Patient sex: F
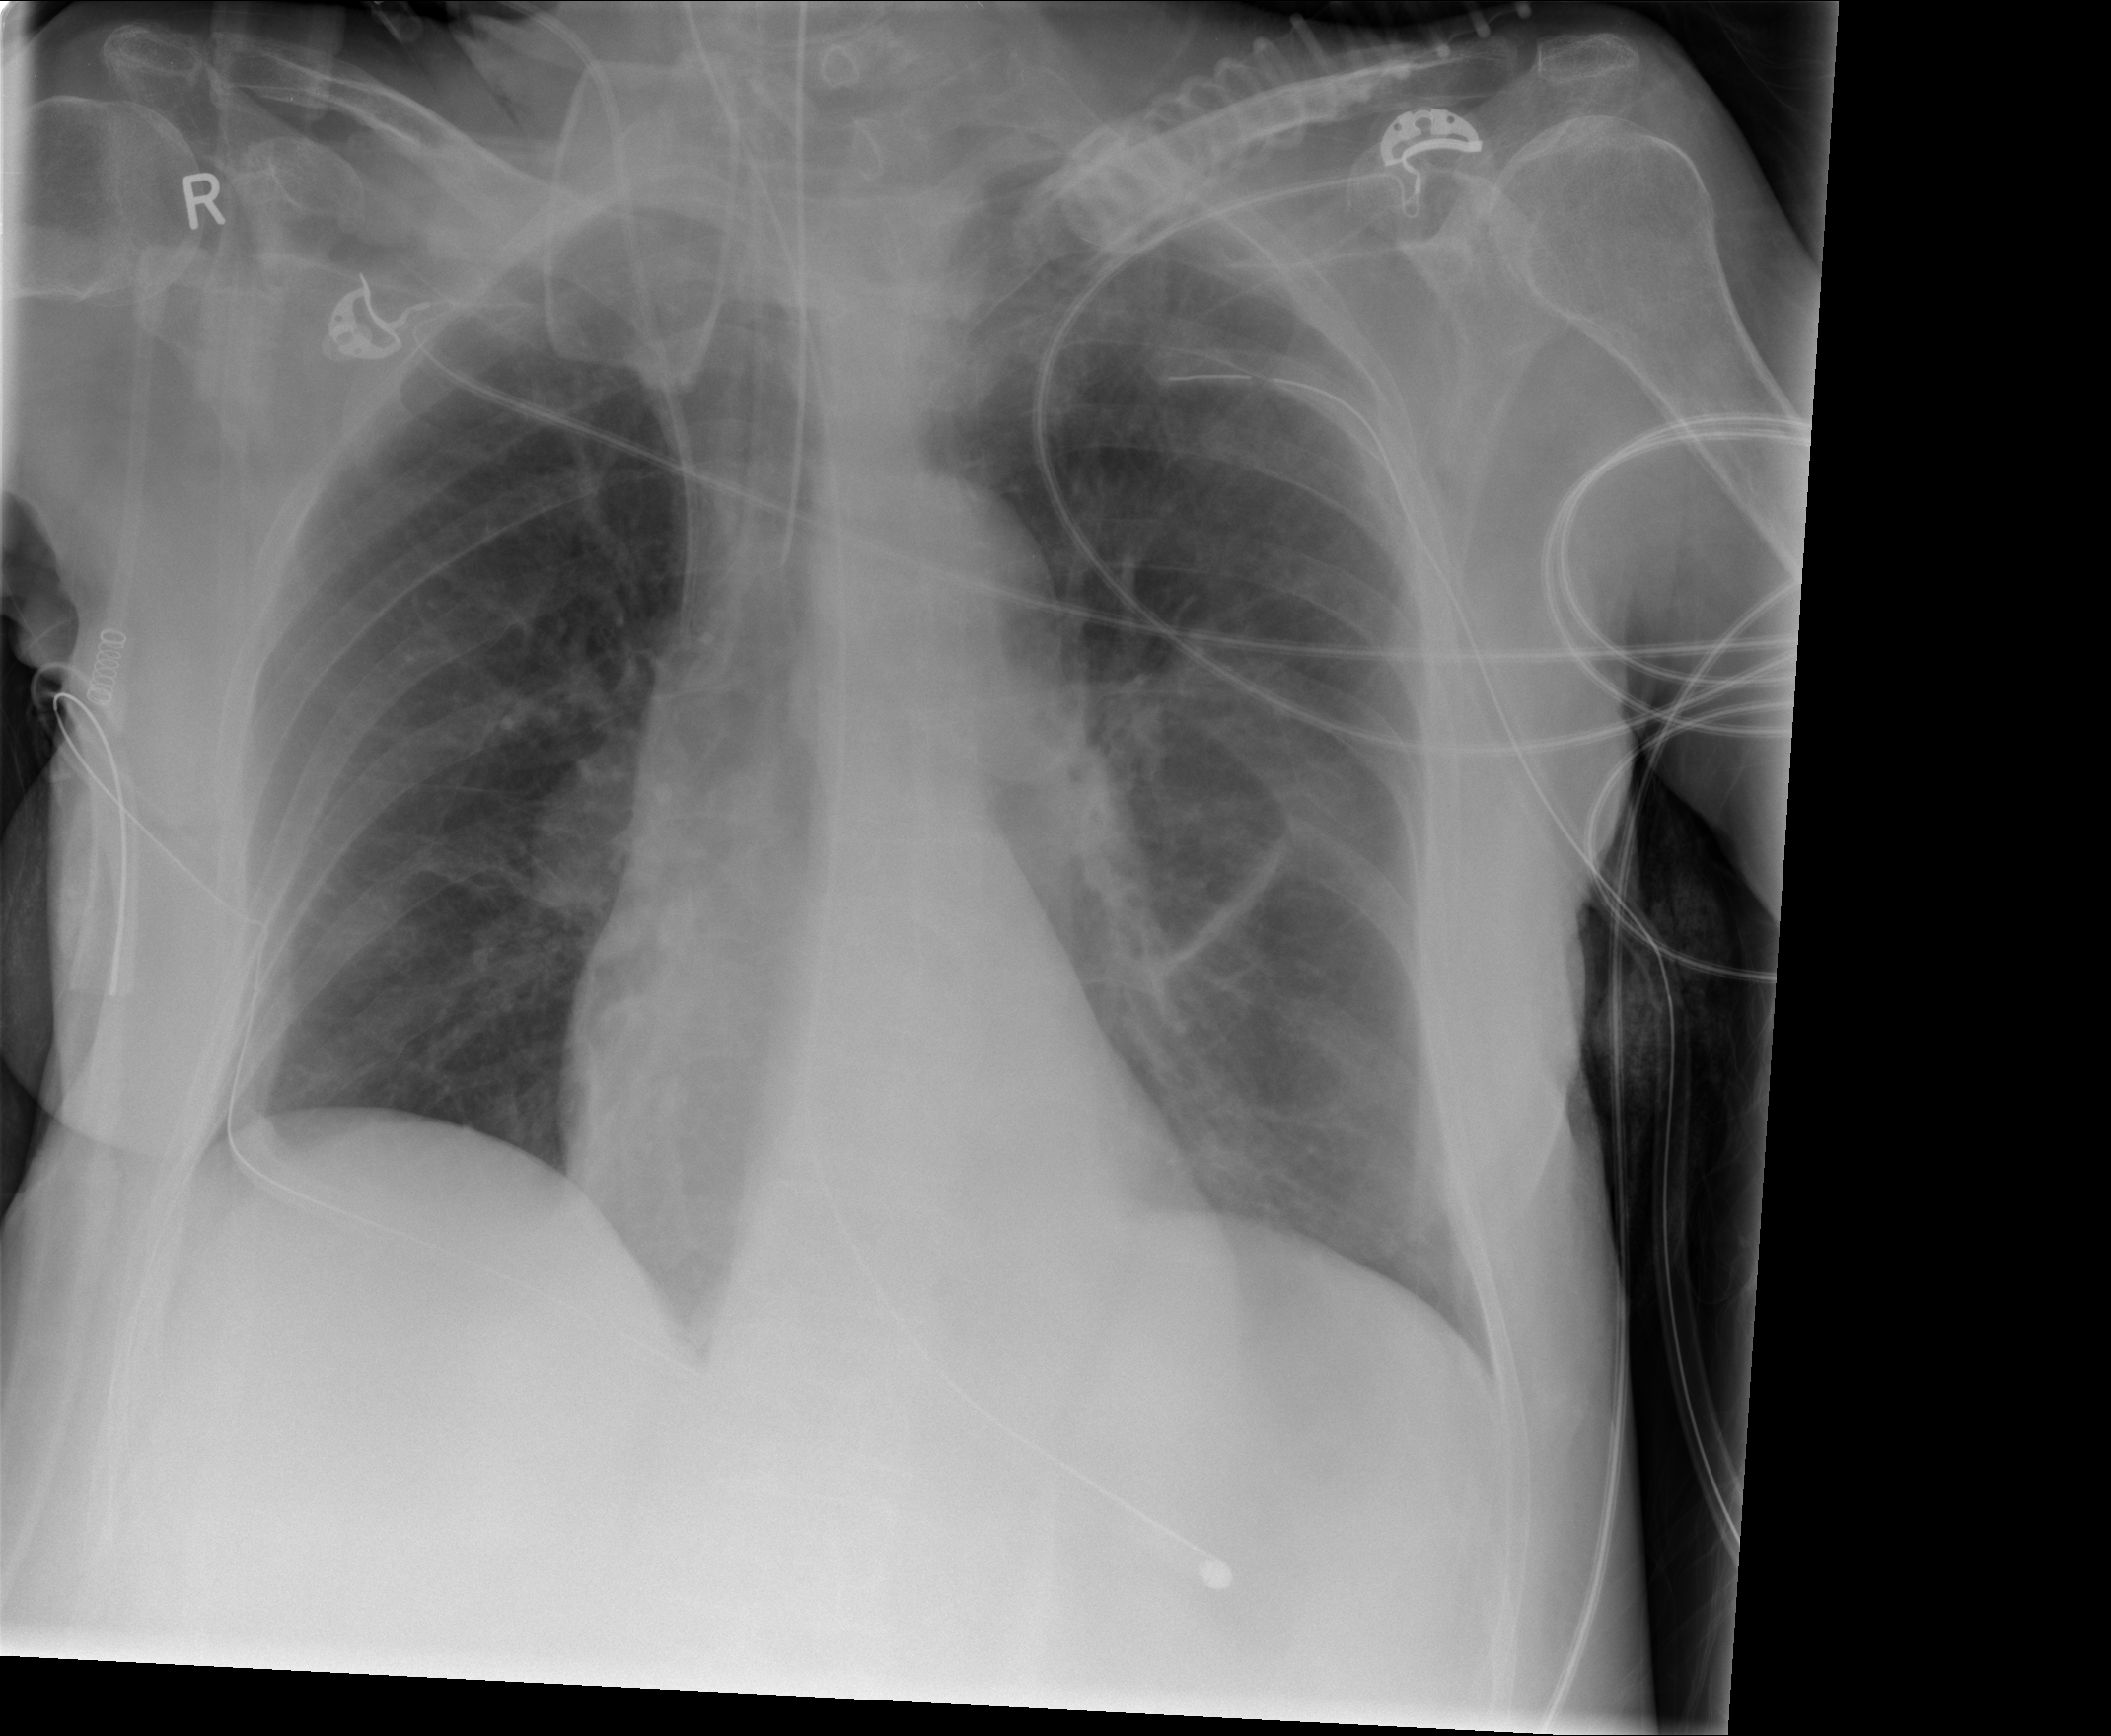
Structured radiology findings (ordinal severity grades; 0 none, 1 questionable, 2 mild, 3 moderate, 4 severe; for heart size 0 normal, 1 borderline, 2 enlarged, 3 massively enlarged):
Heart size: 0
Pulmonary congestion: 1
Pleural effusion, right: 0
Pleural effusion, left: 1
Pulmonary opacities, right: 0
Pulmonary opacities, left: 0
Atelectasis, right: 0
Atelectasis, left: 2